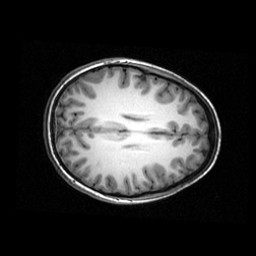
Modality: T1w
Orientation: axial
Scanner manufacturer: ge
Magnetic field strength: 3 T
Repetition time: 0.009036 s
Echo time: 0.00184 s